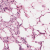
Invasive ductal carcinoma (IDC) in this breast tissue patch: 0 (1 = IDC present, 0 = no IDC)